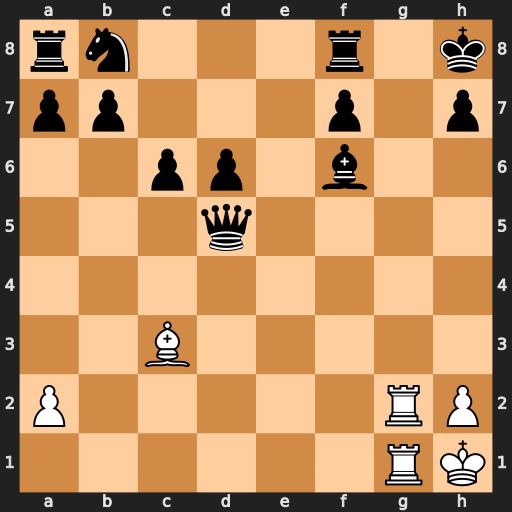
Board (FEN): rn3r1k/pp3p1p/2pp1b2/3q4/8/2B5/P5RP/6RK
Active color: w
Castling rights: -
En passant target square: -
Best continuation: Bxf6#